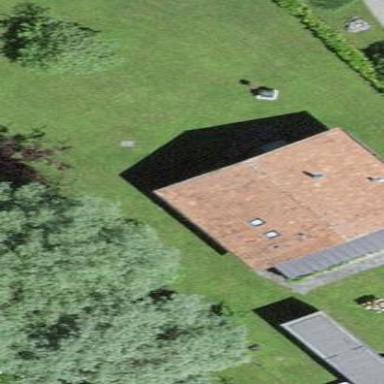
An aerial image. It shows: Residential building.